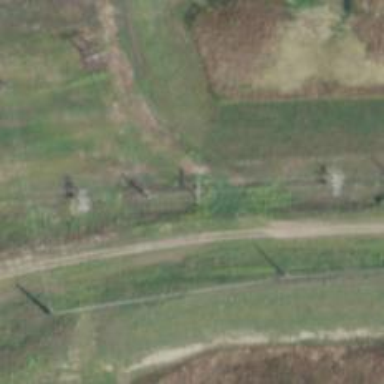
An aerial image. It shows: H-frame designed tower for power lines.